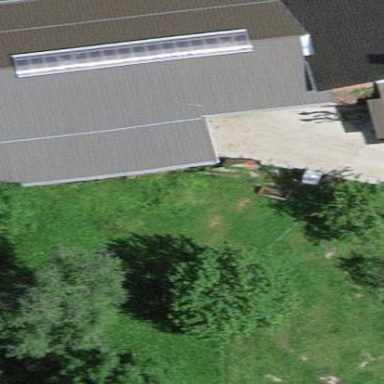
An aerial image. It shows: View of roof of building.